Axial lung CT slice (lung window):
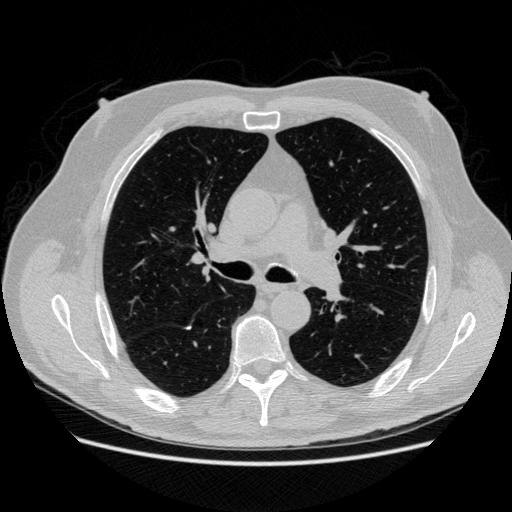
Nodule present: yes
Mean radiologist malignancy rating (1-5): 1